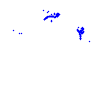
Particle: proton